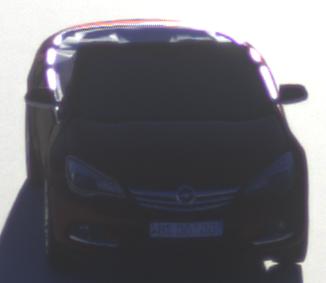
Make: Opel
Model: Cascada 1.4 Turbo
Detailed model: Cascada
Model produced from: 2013/03
Model produced until: 2015/01
Doors: 2
Color: red
Road condition: dry road
Daytime: sunrise or sunset
Contrast: high contrast